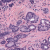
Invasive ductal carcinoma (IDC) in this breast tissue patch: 1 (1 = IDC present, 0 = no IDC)